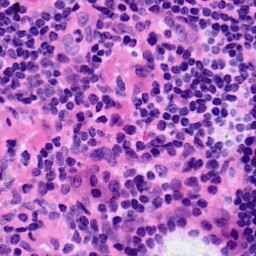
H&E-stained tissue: LymphNode